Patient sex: M
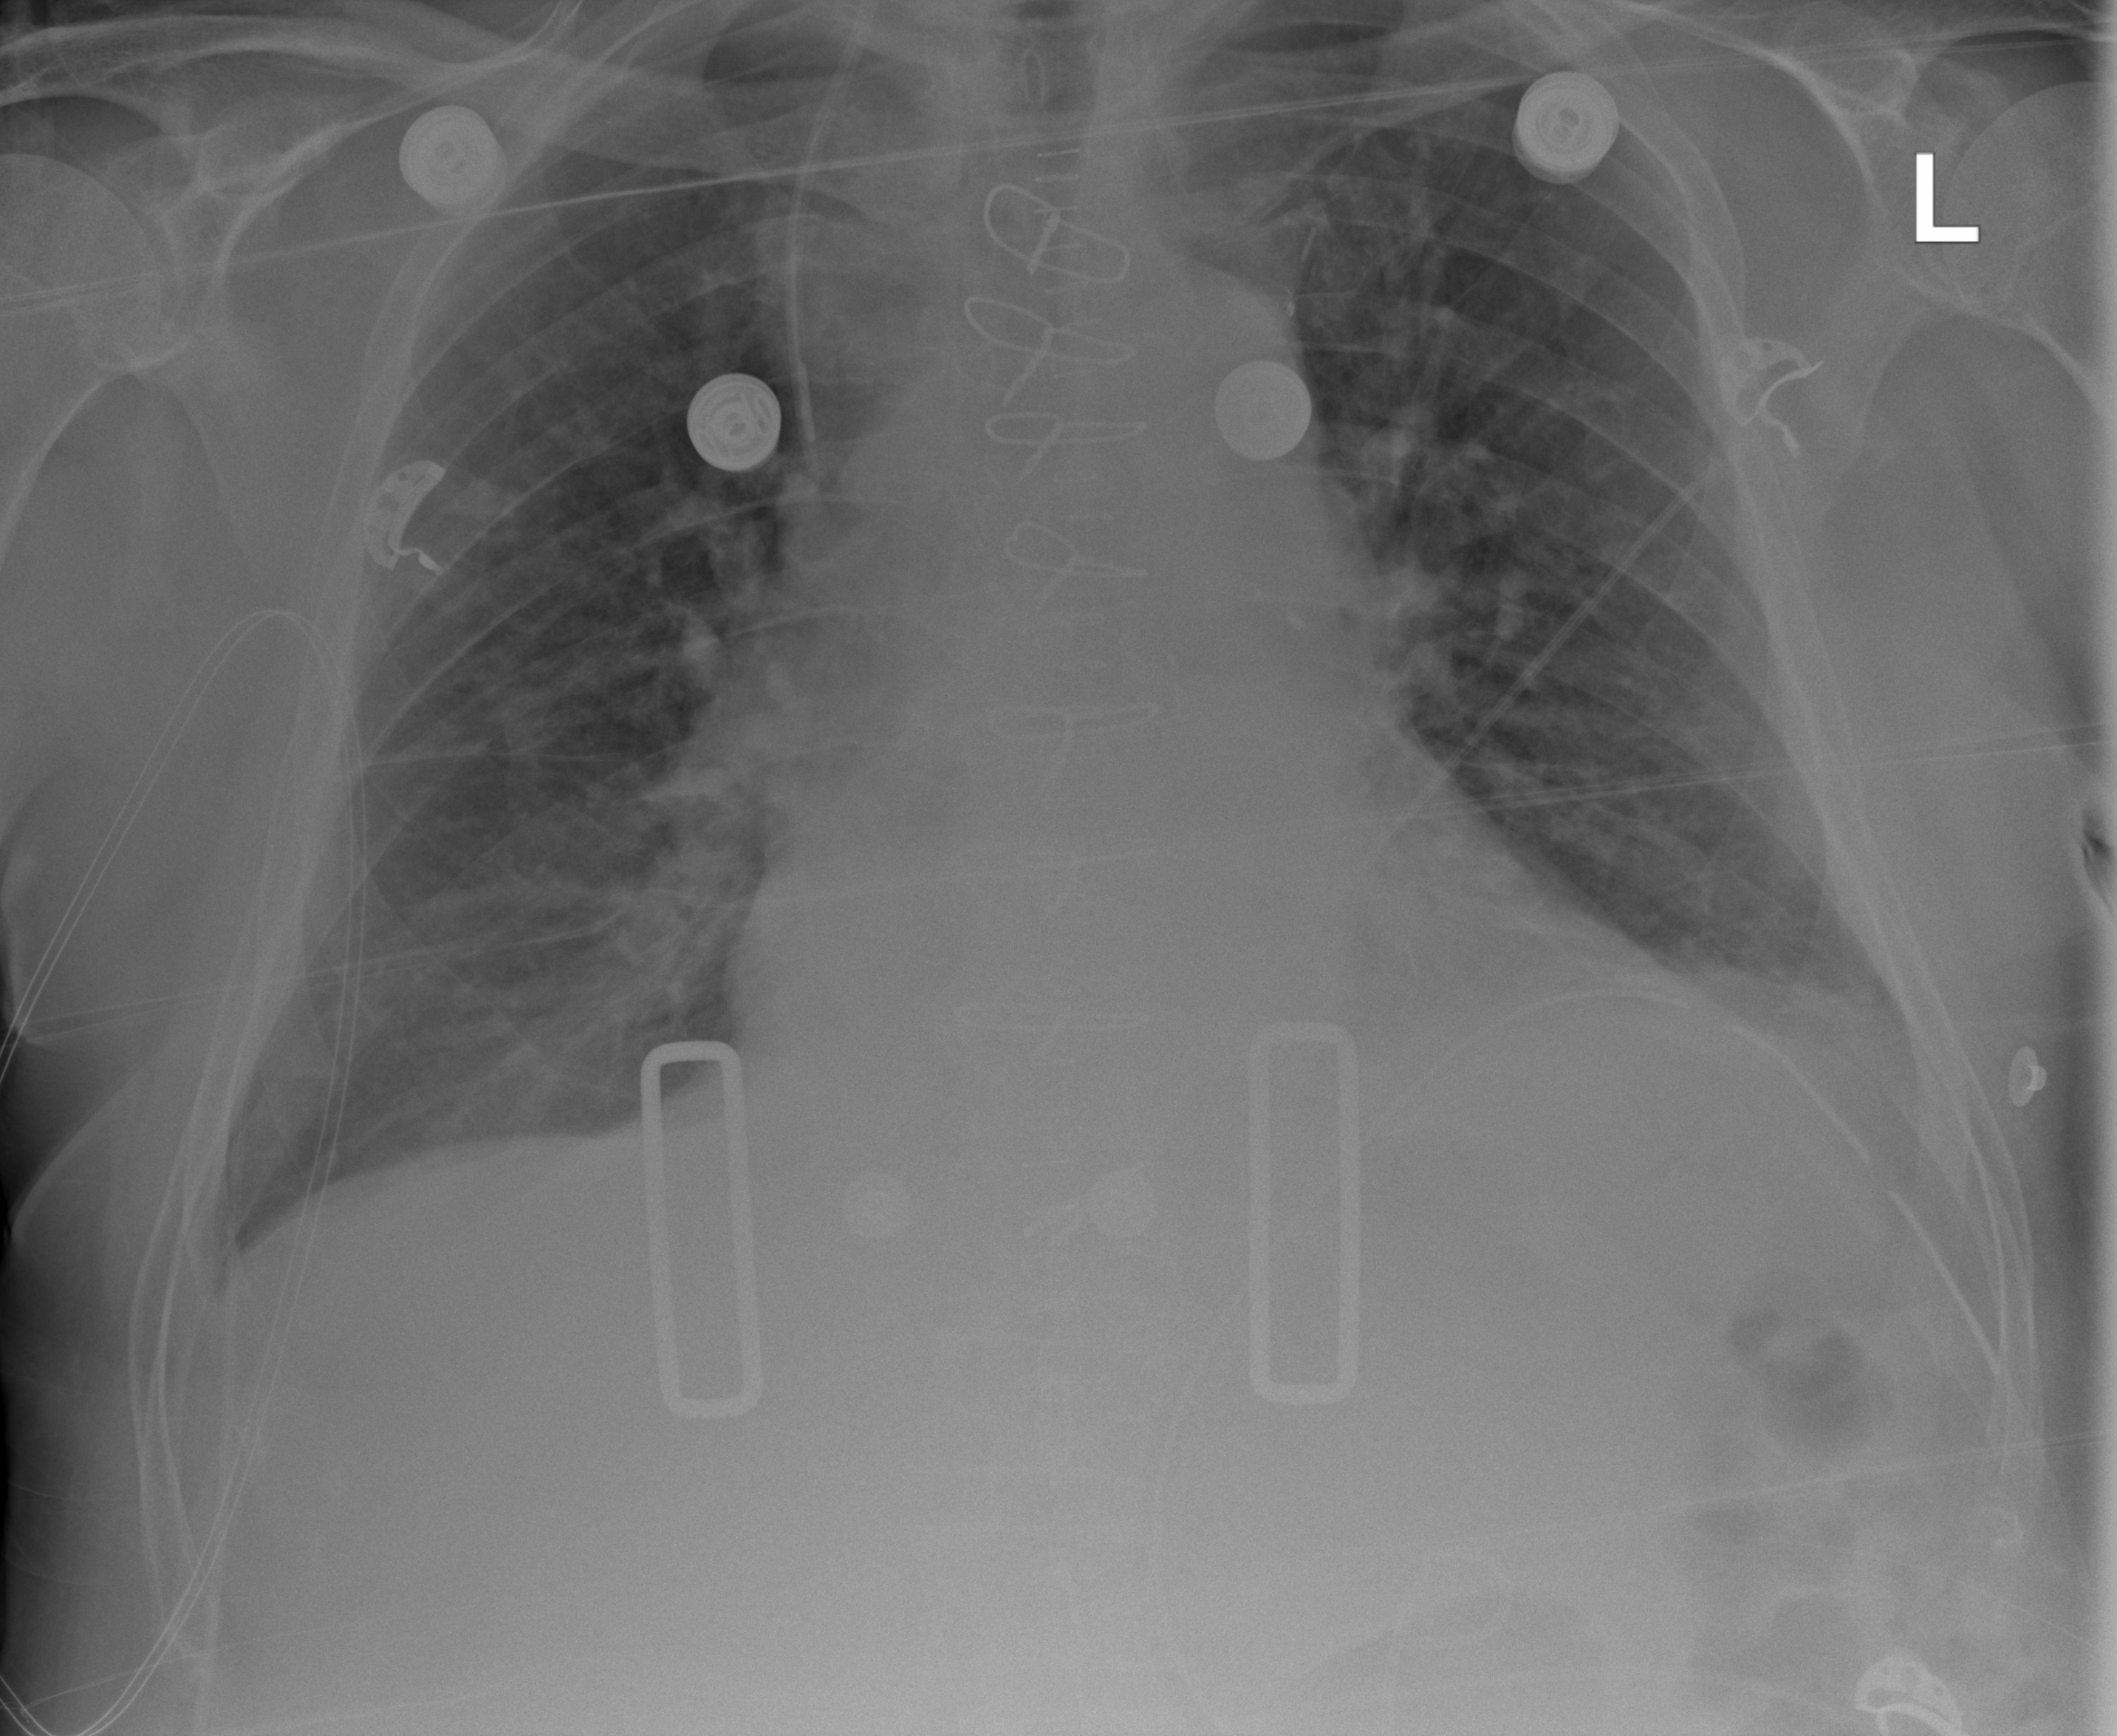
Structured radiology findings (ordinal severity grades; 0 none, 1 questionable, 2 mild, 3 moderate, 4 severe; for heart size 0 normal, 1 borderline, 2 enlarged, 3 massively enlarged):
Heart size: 0
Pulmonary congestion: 0
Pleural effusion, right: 0
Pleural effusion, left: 1
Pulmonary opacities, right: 0
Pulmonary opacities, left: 0
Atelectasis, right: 0
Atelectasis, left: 0